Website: apple
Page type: account-selection
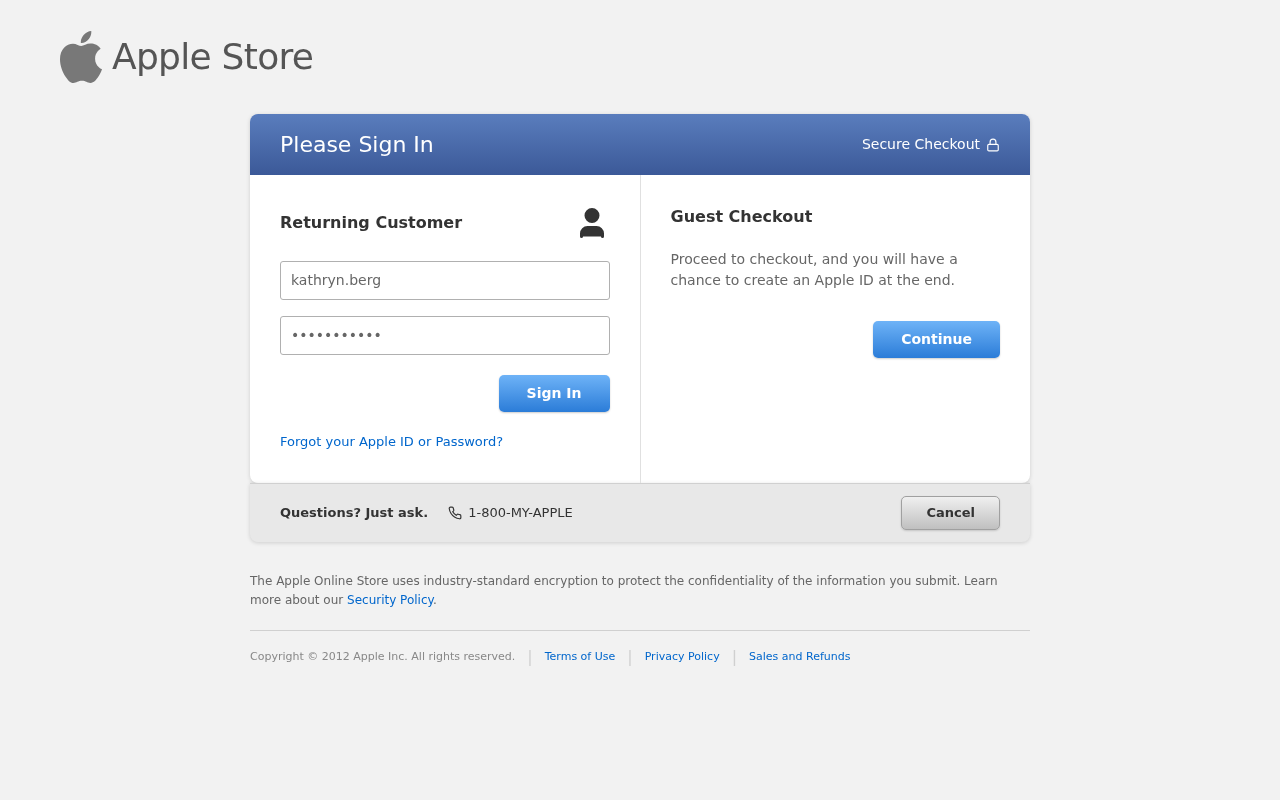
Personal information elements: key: PII_LOGIN_USERNAME
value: kathryn.berg